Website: home-depot
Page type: billing-address
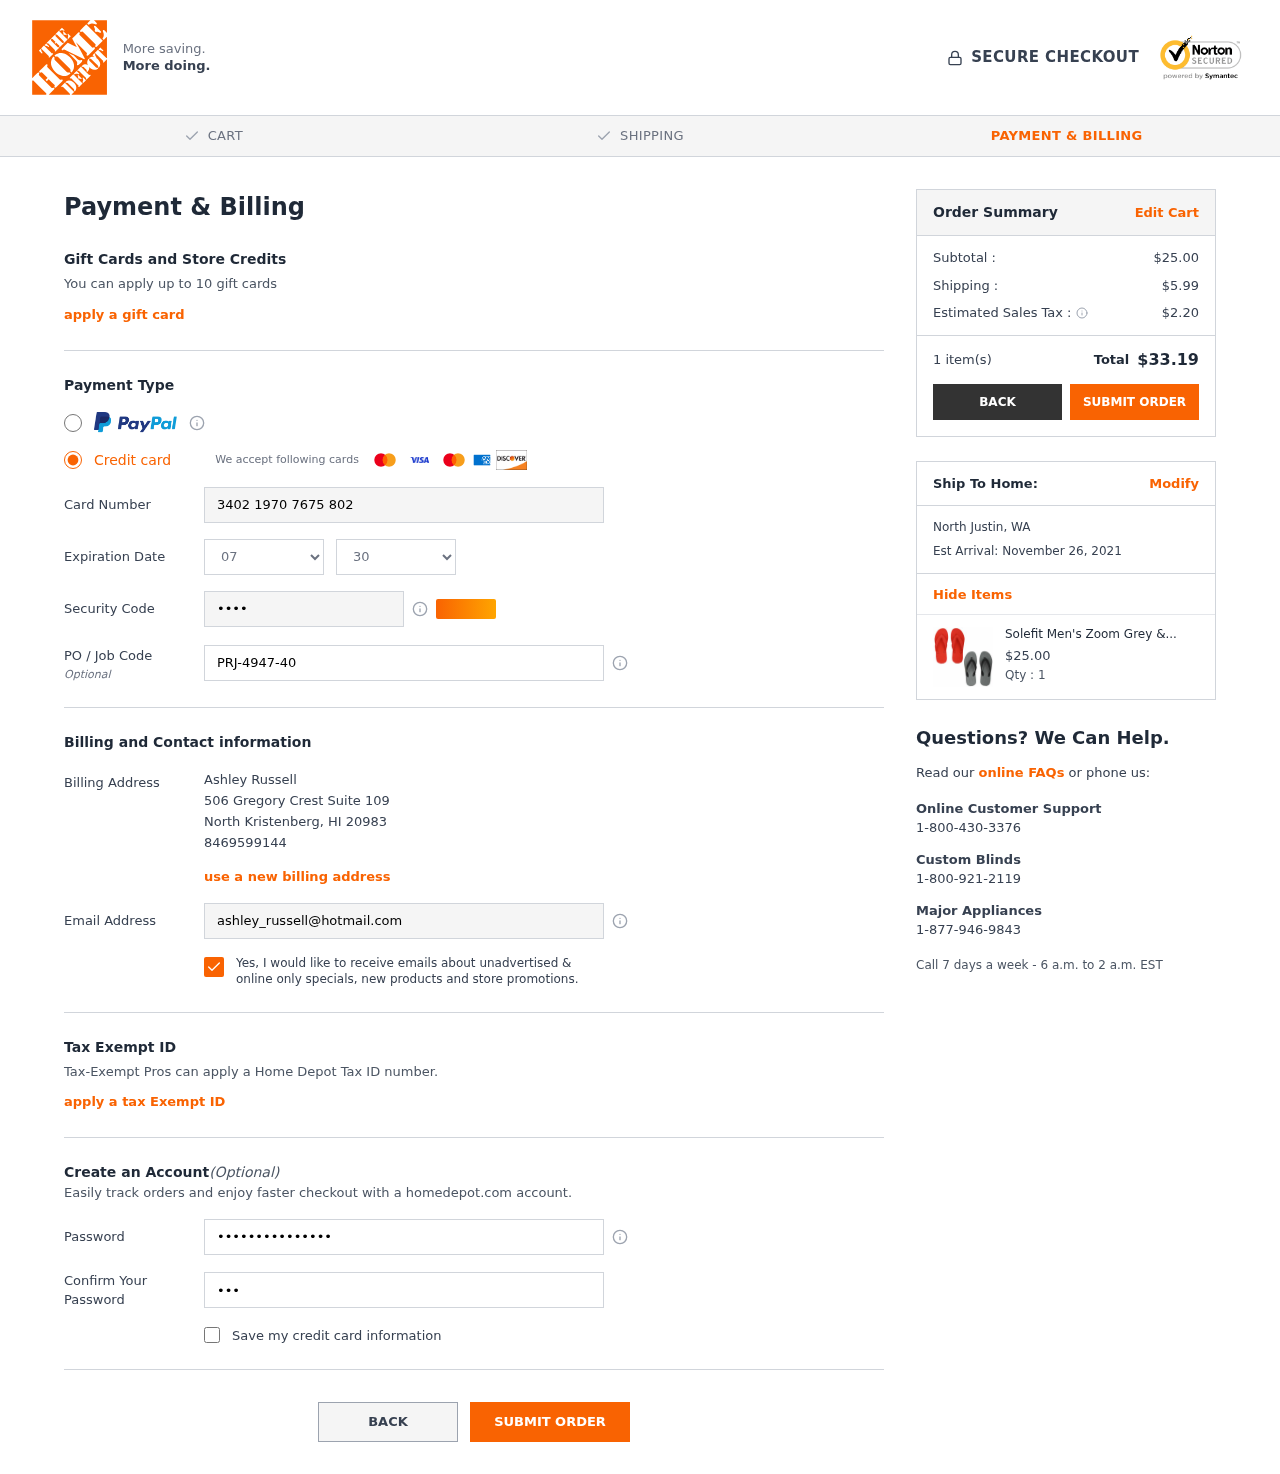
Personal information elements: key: PII_CARD_CVV
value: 7849
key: PII_CARD_EXPIRY_MONTH
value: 07
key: PII_CARD_EXPIRY_YEAR
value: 30
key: PII_CARD_NUMBER
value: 3402 1970 7675 802
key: PII_CITY
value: North Kristenberg
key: PII_CITY2
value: North Justin
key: PII_EMAIL
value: ashley_russell@hotmail.com
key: PII_FULLNAME
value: Ashley Russell
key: PII_JOB_CODE
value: PRJ-4947-40
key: PII_PHONE
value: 8469599144
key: PII_POSTCODE
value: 20983
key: PII_STATE_ABBR
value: HI
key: PII_STATE_ABBR2
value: WA
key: PII_STREET
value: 506 Gregory Crest Suite 109
Product elements: key: PRODUCT1_NAME
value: Solefit Men's Zoom Grey & Red Flip-Flops Pack of 2-7 UK (41 EU) (SLFT-0102-0106)
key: PRODUCT1_PRICE
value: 25
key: PRODUCT1_QUANTITY
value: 1
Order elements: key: ORDER_SUBTOTAL
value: $25.00
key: ORDER_SHIPPING_COST
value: $5.99
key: ORDER_TAX
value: $2.20
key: ORDER_NUM_ITEMS
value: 1 item(s)
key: ORDER_TOTAL
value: $33.19
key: ORDER_DELIVERY_DATE
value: Est Arrival: November 26, 2021